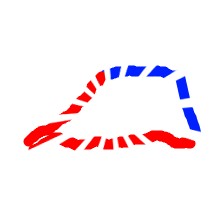
Shape: trapezoid